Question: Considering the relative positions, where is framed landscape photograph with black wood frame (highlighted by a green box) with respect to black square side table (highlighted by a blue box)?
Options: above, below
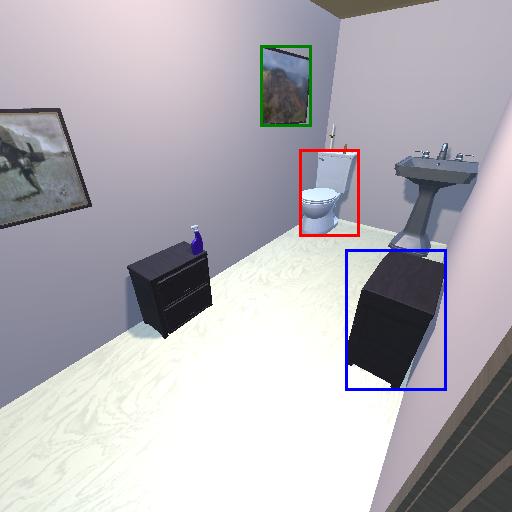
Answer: above